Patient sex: F
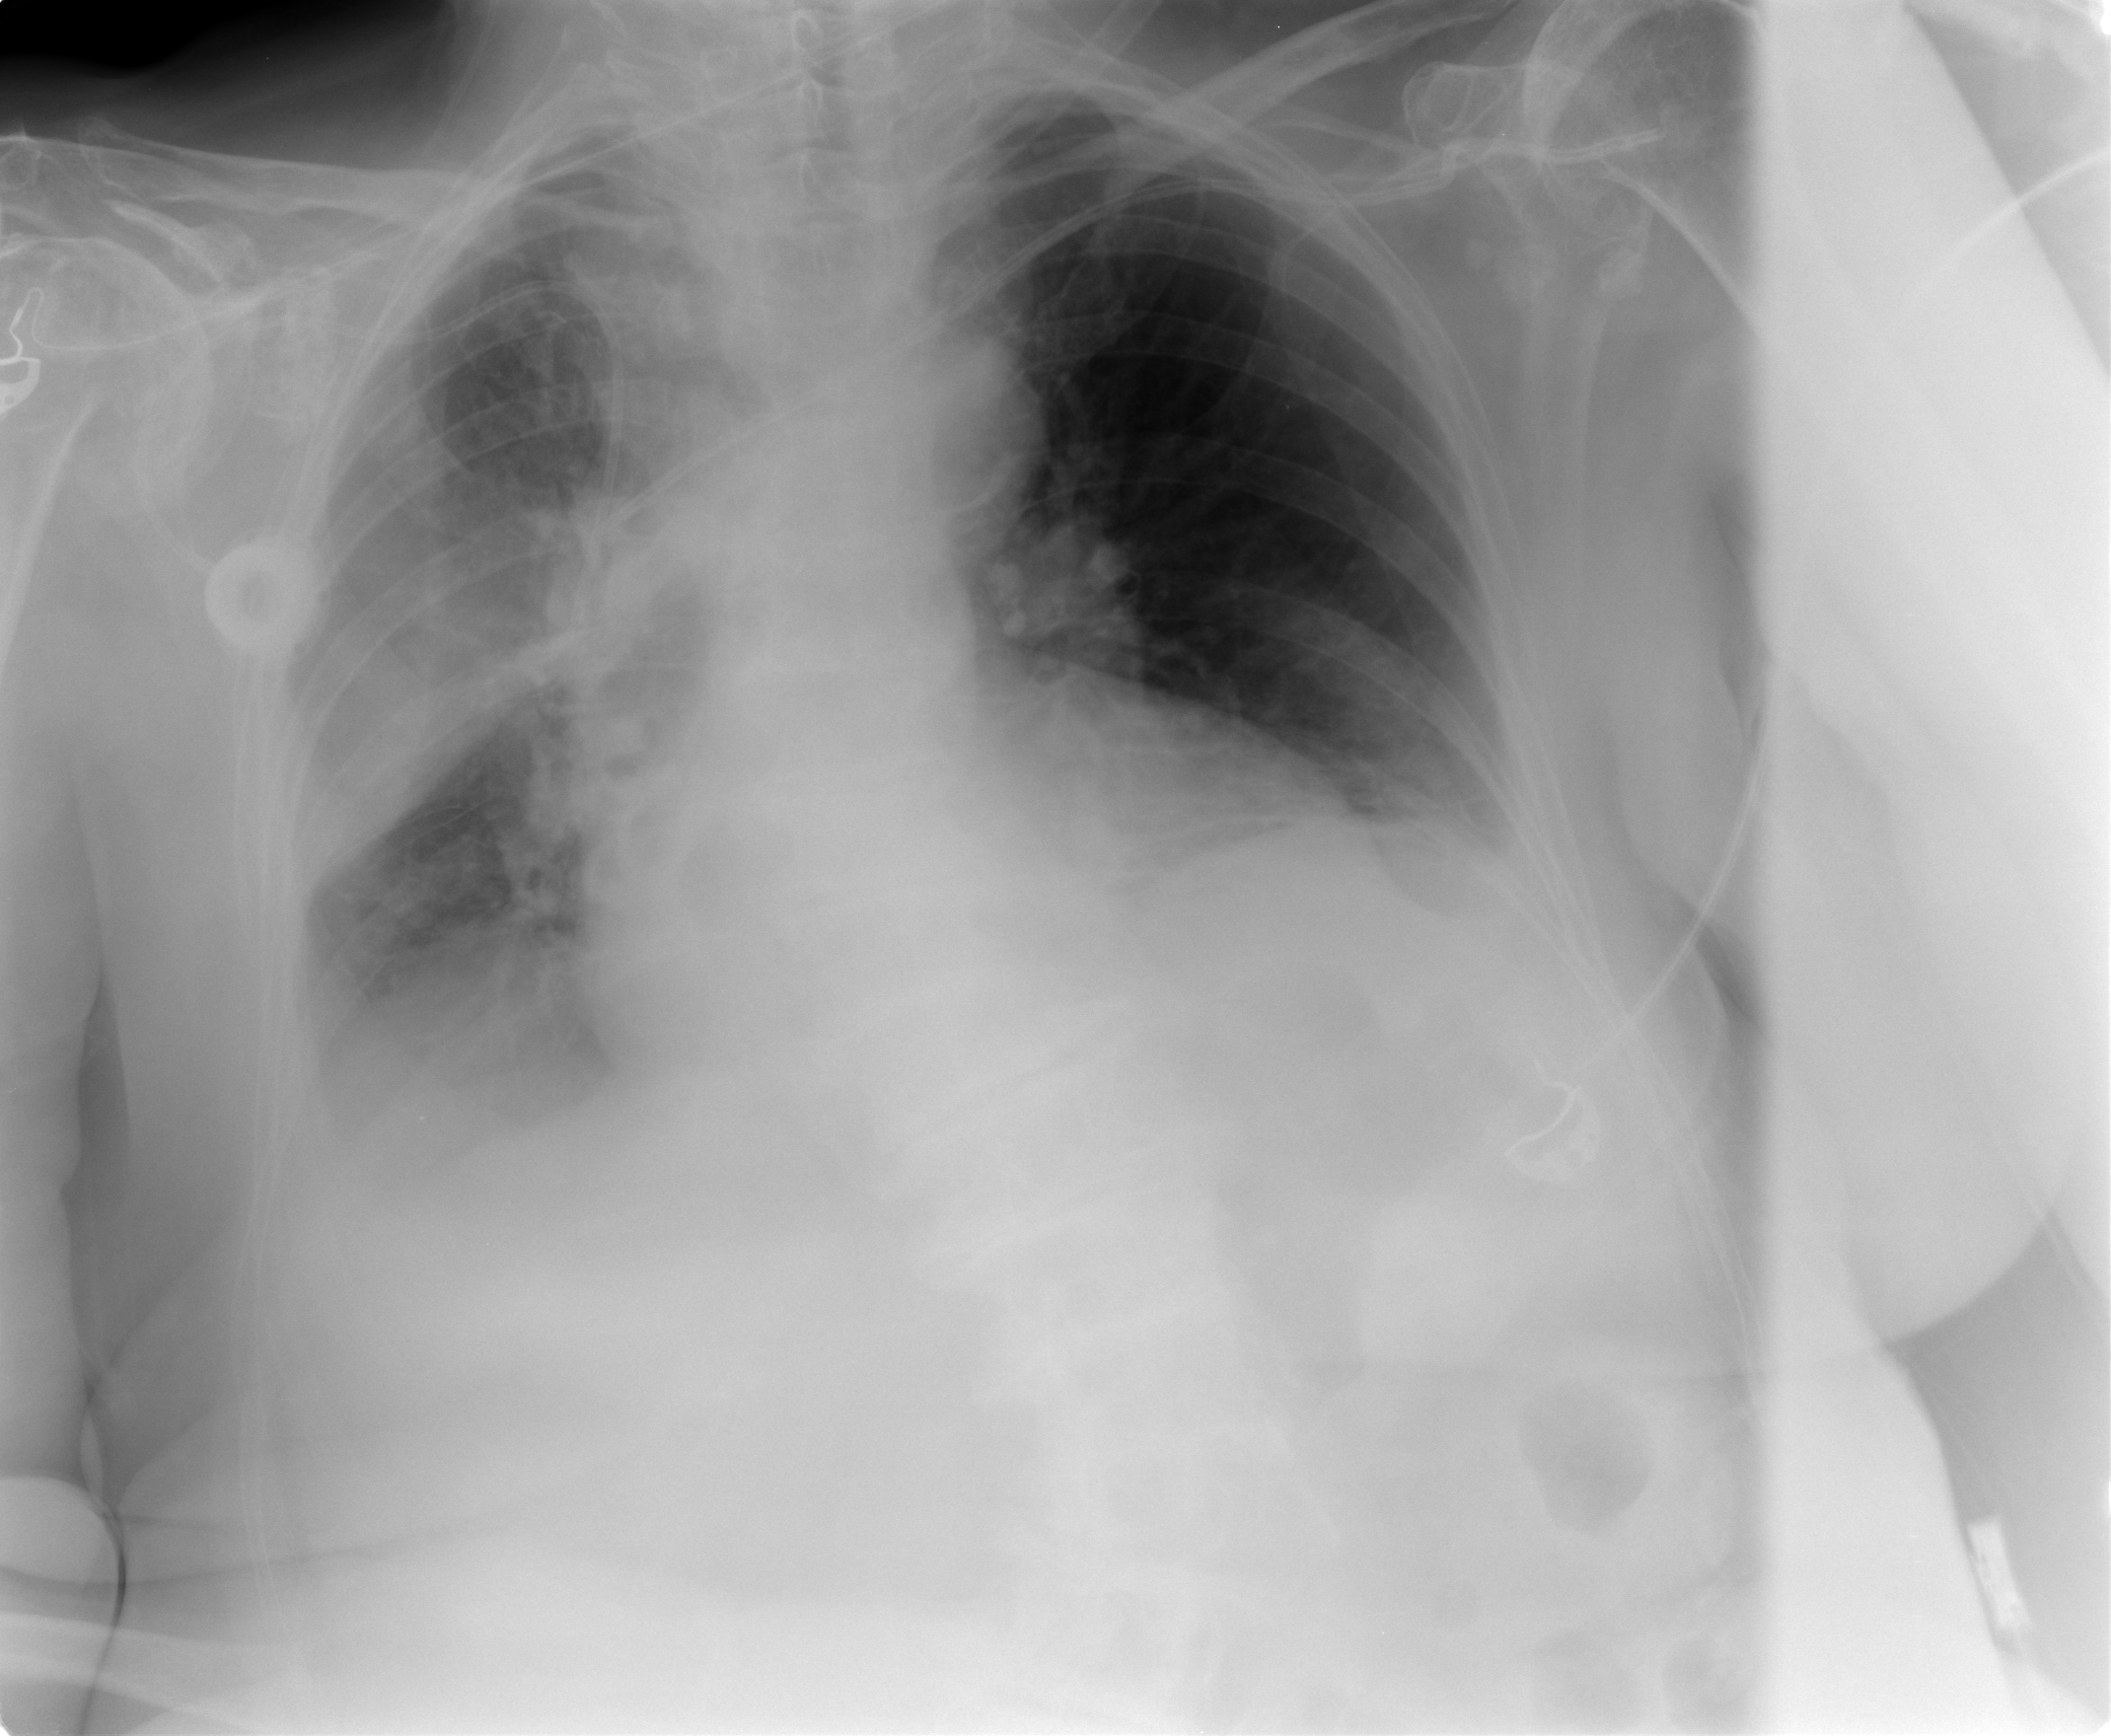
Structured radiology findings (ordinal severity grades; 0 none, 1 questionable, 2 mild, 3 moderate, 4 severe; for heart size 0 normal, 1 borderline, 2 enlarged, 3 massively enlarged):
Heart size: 2
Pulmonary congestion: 0
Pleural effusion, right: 3
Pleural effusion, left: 2
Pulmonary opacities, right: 0
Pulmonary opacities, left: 0
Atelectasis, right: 3
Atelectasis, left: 0